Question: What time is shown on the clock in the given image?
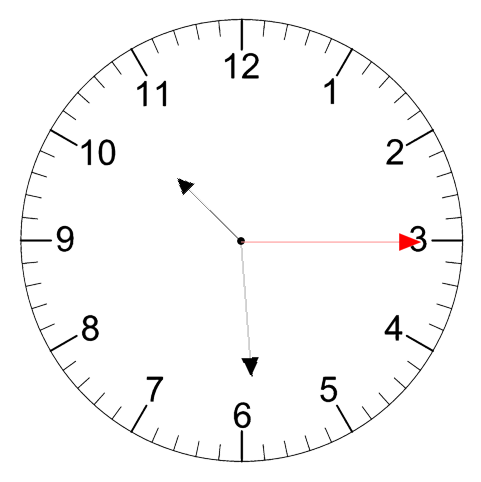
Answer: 10:29:15